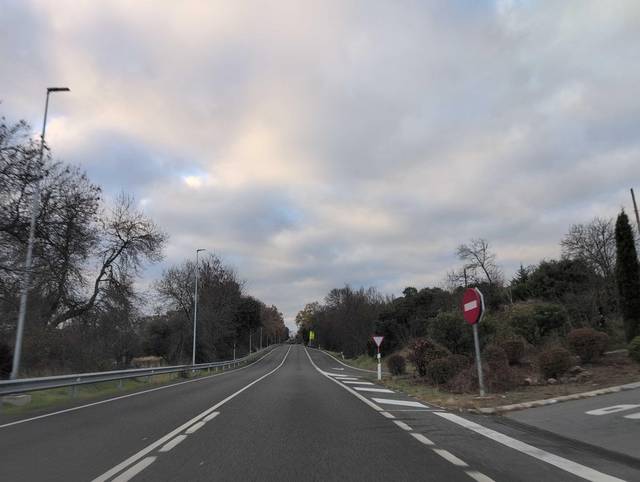
Region: Spain
Coordinates: 40.622, -4.112